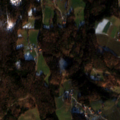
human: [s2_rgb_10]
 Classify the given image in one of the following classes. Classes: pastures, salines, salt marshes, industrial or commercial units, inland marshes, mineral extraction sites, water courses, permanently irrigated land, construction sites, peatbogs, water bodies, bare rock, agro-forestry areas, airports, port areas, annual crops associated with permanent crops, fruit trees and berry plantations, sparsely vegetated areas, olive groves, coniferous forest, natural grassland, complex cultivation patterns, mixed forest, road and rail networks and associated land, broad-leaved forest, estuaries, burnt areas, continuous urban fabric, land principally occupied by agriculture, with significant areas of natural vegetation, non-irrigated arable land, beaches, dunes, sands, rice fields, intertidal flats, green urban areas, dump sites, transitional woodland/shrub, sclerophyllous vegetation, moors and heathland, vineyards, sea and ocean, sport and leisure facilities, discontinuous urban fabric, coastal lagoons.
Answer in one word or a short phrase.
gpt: pastures, land principally occupied by agriculture, with significant areas of natural vegetation, broad-leaved forest, mixed forest